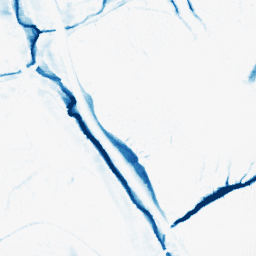
Category: morphological
Decomposition family: morphological_ellipse
Decomposition parameters: operation: closing
width: 10
height: 20
Upsampling method: fft_zeropad
Upsampling parameters: scale: 4
Upsampling scale: 4